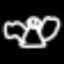
Label: angel